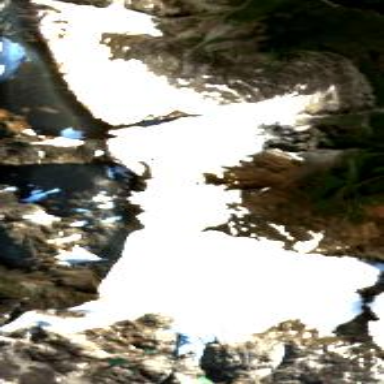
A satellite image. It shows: Stunning view of glacier.